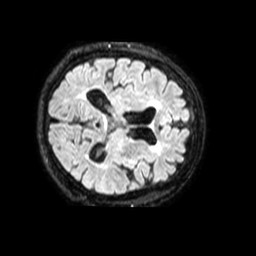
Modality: FLAIR
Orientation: axial
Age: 66
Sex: female
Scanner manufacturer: philips
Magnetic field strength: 1.5 T
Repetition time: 4.8 s
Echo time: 0.3364 s